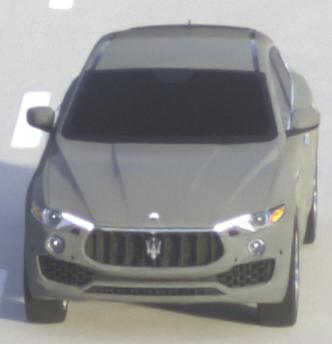
Make: Maserati
Model: Levante GT Hybrid
Detailed model: Levante
Model produced from: 2021/07
Model produced until: 2022/10
Doors: 4
Color: gray
Road condition: dry road
Daytime: morning or afternoon
Contrast: medium contrast